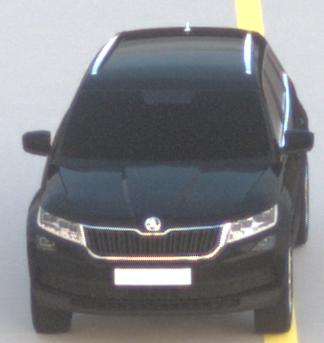
Make: Skoda
Model: Kodiaq 1.4 TSI
Detailed model: Kodiaq
Model produced from: 2017/03
Model produced until: 2018/05
Doors: 5
Color: black
Road condition: dry road
Daytime: sunrise or sunset
Contrast: medium contrast